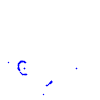
Particle: kaon